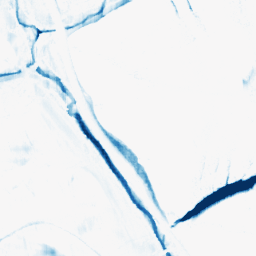
Category: morphological
Decomposition family: morphological_rect
Decomposition parameters: operation: closing
width: 5
height: 20
Upsampling method: sinc_blackman
Upsampling parameters: scale: 8
kernel_size: 16
Upsampling scale: 8